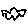
Label: cloud